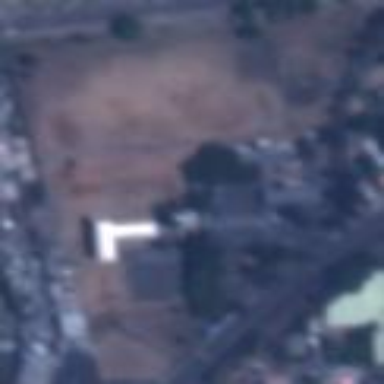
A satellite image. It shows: School.